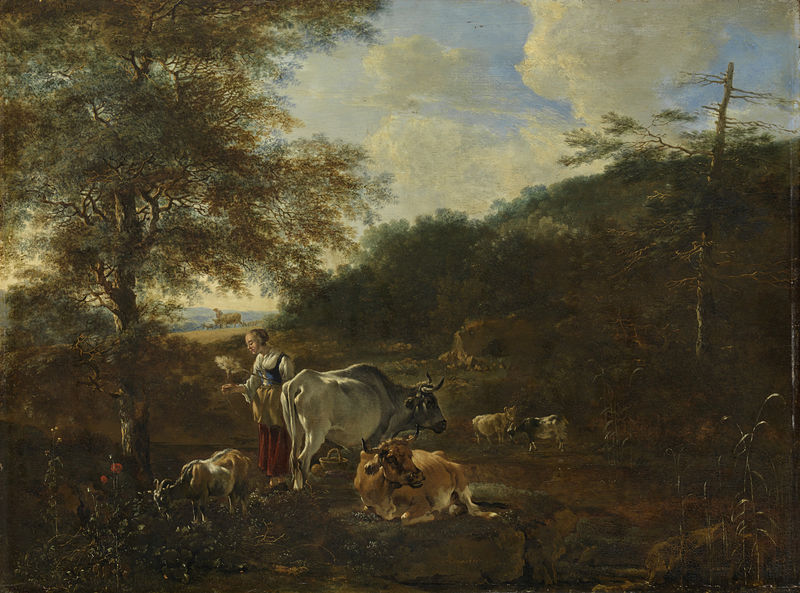
Titel: Landschap met vee
Künstler: Adam Pijnacker
Standort: Amsterdam
Institution: Rijksmuseum
Schlagwörter: blue, fight, oil, white, afternoon, dress, female, green, lady, woman, flowers, plant, flower, cloud, clouds, sky, tree, girl, hill, landscape, nature, water, trees, boy, forest, grass, bushes, plants, animals, dog, romantic, cloudy, meadow, pasture, human, leaves, pastoral, trunk, constable, rose, bush, cattle, cow, cows, farm, farmer, horse, lanscape, brush, leaf, bull, horn, horns, lying, goat, sheep, livestock, sunrise, grazing, herd, hors, shepherd, maiden, goats, rest, bucolic, foliage, mountian, morning, lush, greenery, ox, moutain, feed, calf, rustic, bulls, ranch, femail, lazy, milklady